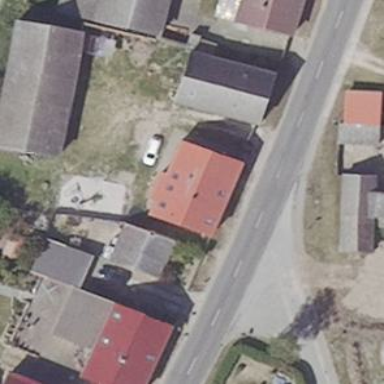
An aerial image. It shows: Residential building with gabled roof oriented along with red roof and beige building color.